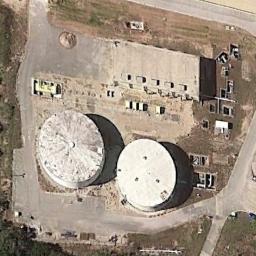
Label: storage_tank